Question: When I try to run my project on localhost I get a translucent black screen that I cant click through. I haven't changed any settings/code/setup. I know this for certain because I haven't even used the computer and the code worked fine last week. When I inspect element this is what pops up (image below):

I have multiple backups in Ubuntu VirtualBox of the same setup in case one goes haywire. I have tried all my backups and they all have this overlay I can't click through. I have also tried different odoo projects I have been working on, even the ones that are complete and working... still the overlay. How do I get ride of this and does anyone know why it happened?
Edit: (Wanted to add info)
Ubuntu 16.04 -
Odoo 12 -
VirtualBox
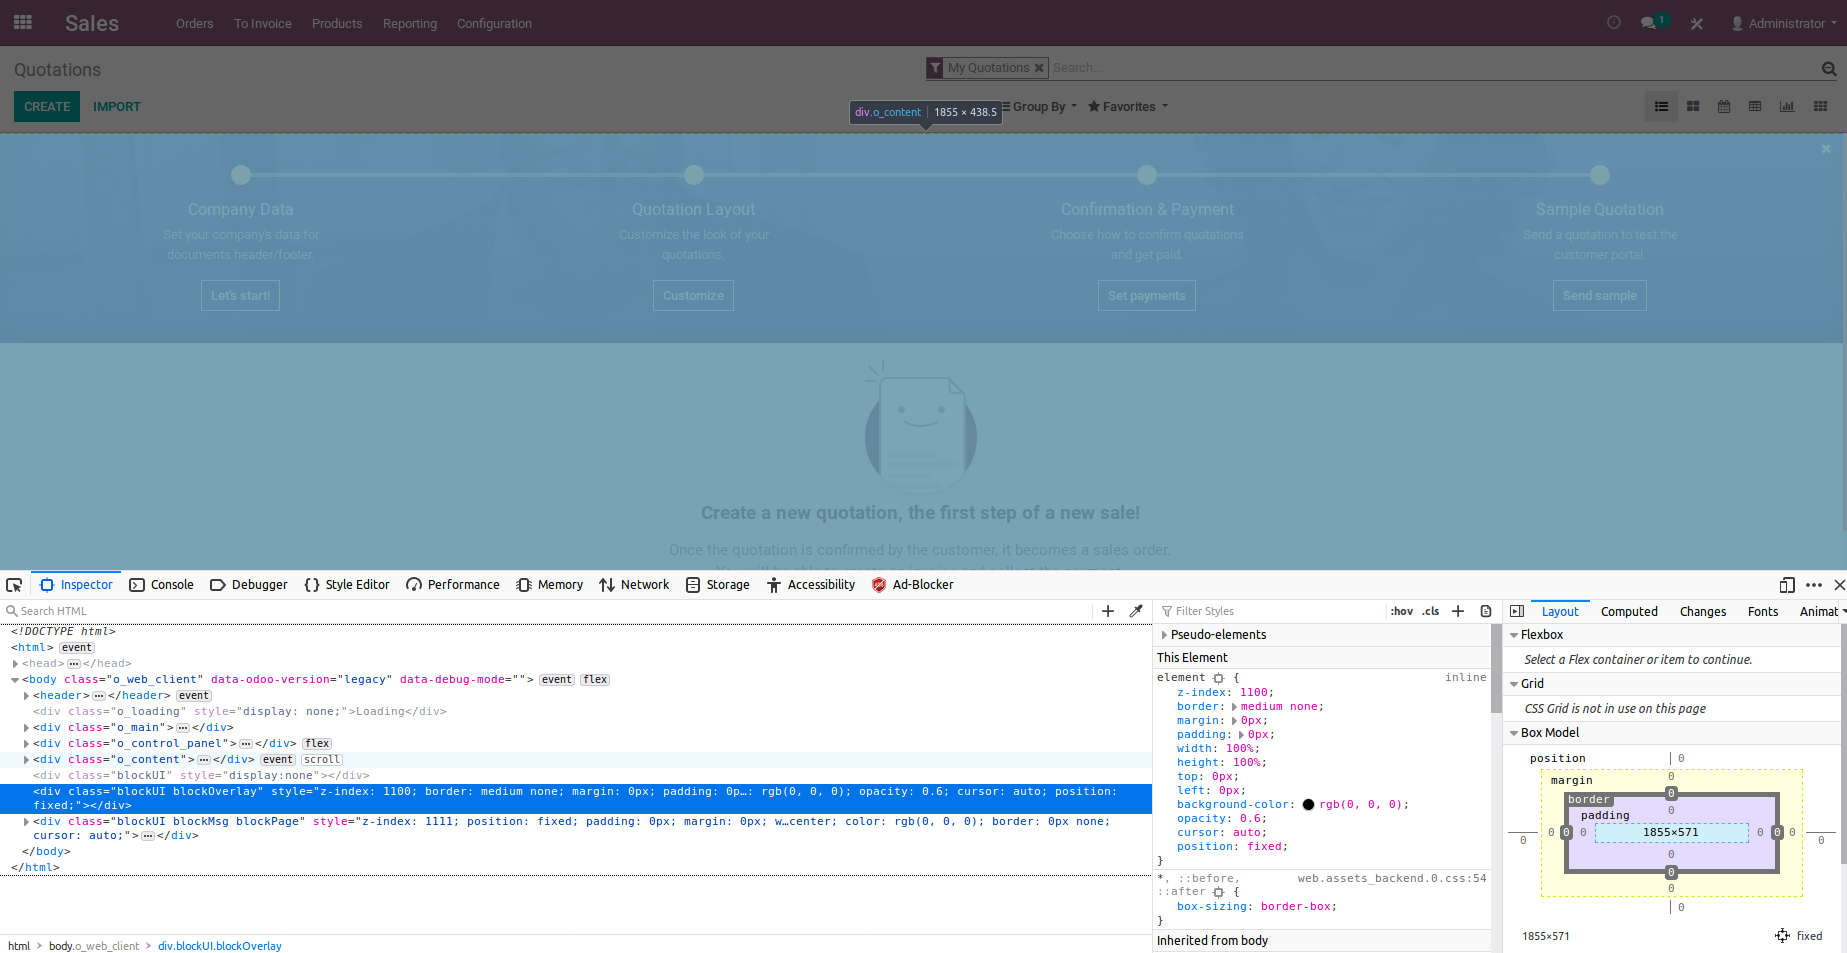
Answer: I've seen this question asked a few times around the internet but it's never answered and the op never comes back with a solution. It's a very simple answer so let me save you a headache:
My odoo database had expired. You have to register your subscription or buy a subscription to get the UIBlocker to disappear.
You can also change or delete the expiration date to give yourself more time in technical settings.
Hope this saves people some time it's easy to overlook.